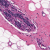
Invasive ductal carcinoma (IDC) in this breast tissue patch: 0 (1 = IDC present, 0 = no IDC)